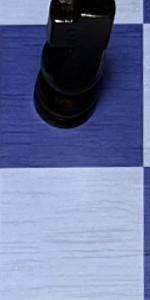
Label: Empty